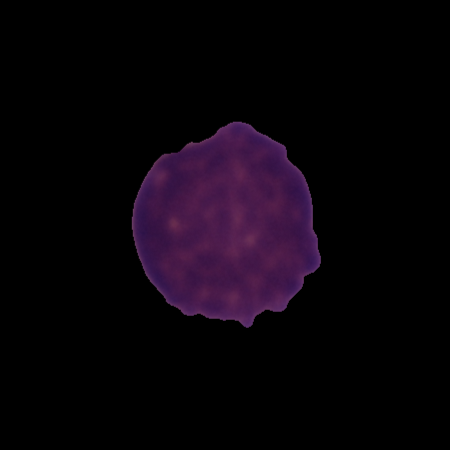
Label: cancer